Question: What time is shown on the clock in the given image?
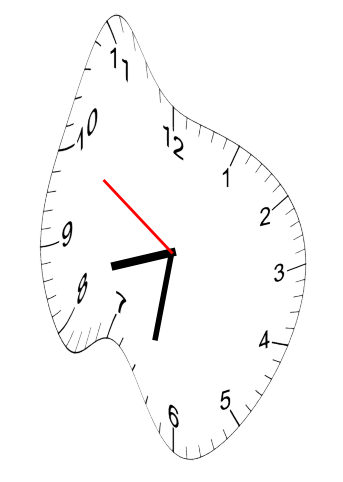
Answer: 08:31:50